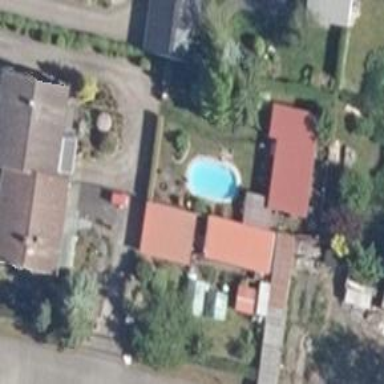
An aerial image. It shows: Swimming pool located in leisure land.